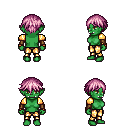
a pixel art fantasy rpg character, female body template, orc, green skin, gold arm armor, gold greaves, pink short bangs hairstyle, cloth bracers, four views (front, back, left, right), 2x2 character sprite sheet, small pixel art, hard edges, no anti-aliasing